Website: bh-photo
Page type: account-selection
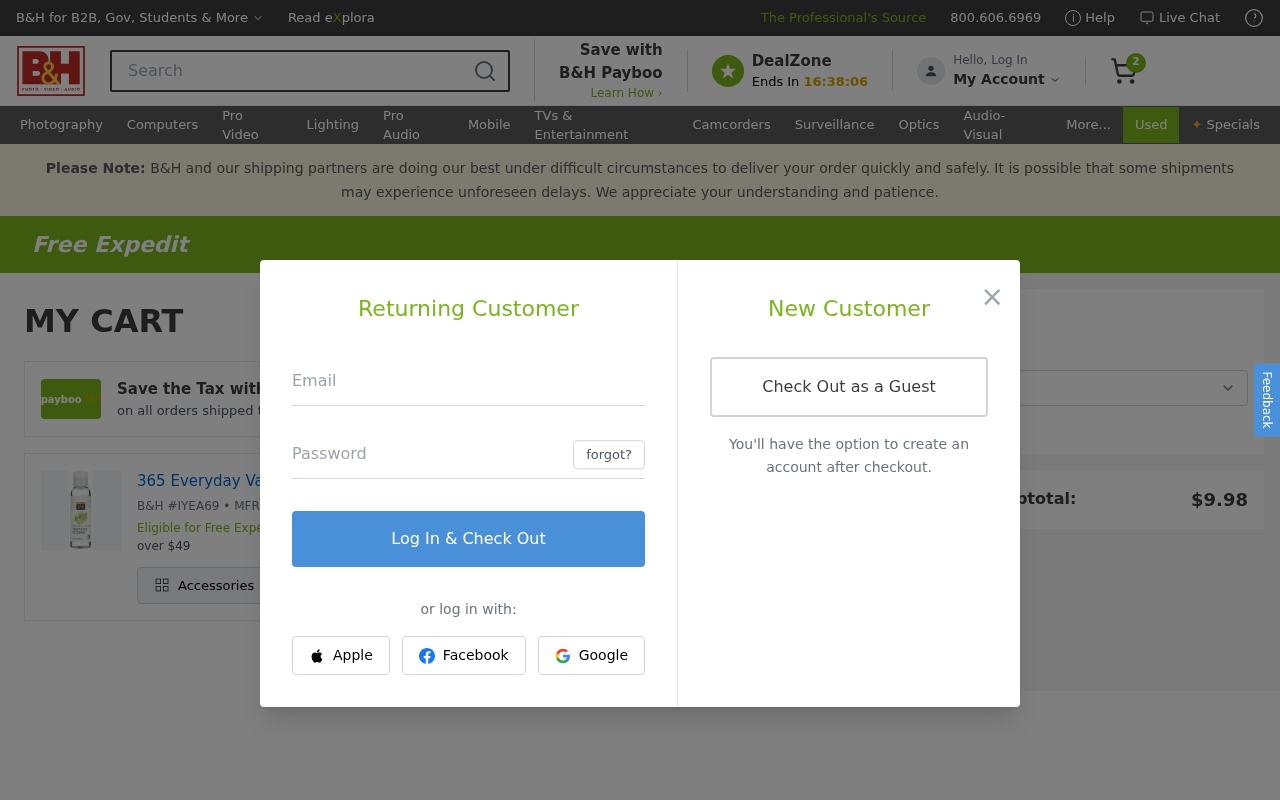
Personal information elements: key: PII_EMAIL
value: shannon.gonzalez@gmail.com
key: PII_POSTCODE
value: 81057
Product elements: key: PRODUCT1_NAME
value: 365 Everyday Value, Vegetable Glycerin, 4 fl oz
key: PRODUCT1_QUANTITY
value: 2
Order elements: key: ORDER_NUM_ITEMS
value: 2
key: ORDER_SUBTOTAL
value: $9.98
Search elements: key: HEADER_SEARCH
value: Search
Other elements: key: BH_ITEM_NUMBER
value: IYEA69
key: MFR_NUMBER
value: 42555T